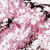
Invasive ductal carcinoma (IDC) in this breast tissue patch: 0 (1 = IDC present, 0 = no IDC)